Question: I have a custom designed shift register that has as input DL(leftmost input), DR(rightmost), CLR that clears and loads DR, S that shifts right and W that loads leftmost. After testing it, the rightmost is being loaded but not the left. I have reread the code multiple times, but I can't figure out what is wrong. Here's the code:
'''
library IEEE;
use IEEE.std_logic_1164.all;
entity shiftregister is
port (
CLK, CLR: in STD_LOGIC;
S: in STD_LOGIC; --Shift right
W: in STD_LOGIC; --Write
Cin: in STD_LOGIC; --possible carry in from the addition
DL: in STD_LOGIC_VECTOR (7 downto 0); --left load for addition result
DR: in STD_LOGIC_VECTOR (7 downto 0); --right load for initial multiplier
Q: out STD_LOGIC_VECTOR (15 downto 0)
);
end shiftregister ;
architecture shiftregister of shiftregister is
signal IQ: std_logic_vector(15 downto 0):= (others => '0');
begin
process (CLK)
begin
if(CLK'event and CLK='1') then
if CLR = '1' then
IQ(7 downto 0) <= DR; --CLR clears and initializes the multiplier
IQ(15 downto 8) <= (others => '0');
else
if (S='1') then
IQ <= Cin & IQ(15 downto 1);
elsif (W='1') then
IQ(15 downto 8) <= DL;
end if;
end if;
end if;
end process;
Q<=IQ;
end shiftregister;
'''
### Waveform
<URL>

### TestBench
'''
library IEEE;
use IEEE.std_logic_1164.all;
entity register_tb is
end register_tb;
architecture register_tb of register_tb is
component shiftregister is port (
CLK, CLR: in STD_LOGIC;
S: in STD_LOGIC; --Shift right
W: in STD_LOGIC; --Write
Cin: in STD_LOGIC; --possible carry in from the addition
DL: in STD_LOGIC_VECTOR (7 downto 0); --left load for addition result
DR: in STD_LOGIC_VECTOR (7 downto 0); --right load for initial multiplier
Q: out STD_LOGIC_VECTOR (15 downto 0)
);
end component;
signal CLK: std_logic:='0';
signal CLR: std_logic:='1';
signal Cin: std_logic:='0';
signal S: std_logic:='1';
signal W: std_logic:='0';
signal DL, DR: std_logic_vector(7 downto 0):="<PHONE>";
signal Q: std_logic_vector(15 downto 0):="0000000000000000";
begin
U0: shiftregister port map (CLK, CLR, S, W, Cin, DL,DR,Q);
CLR <= not CLR after 20 ns;
CLK <= not CLK after 5 ns;
W <= not W after 10 ns;
DL <= "<PHONE>" after 10 ns;
DR <= "<PHONE>" after 10 ns;
end register_tb;
'''
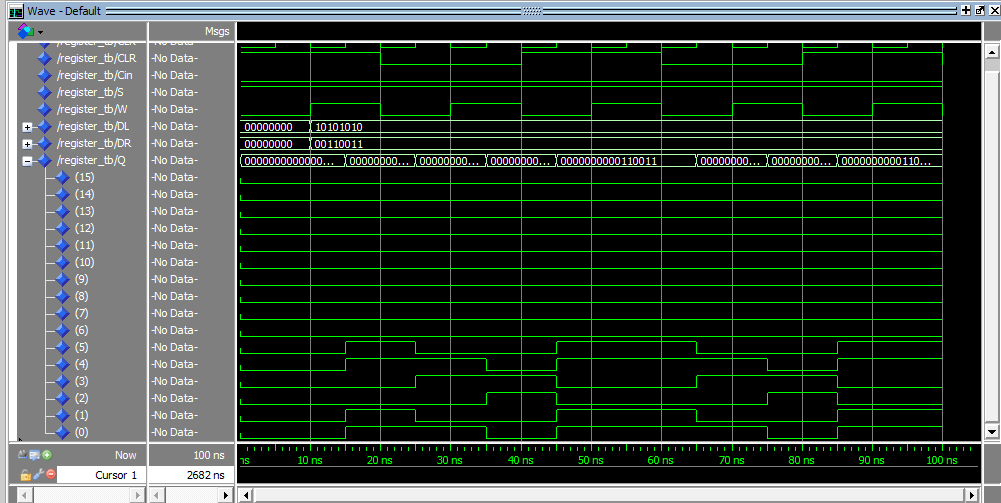
Answer: Your simulation shows that your 'S' input is always high. The way you have your conditions setup, this means that the last elsif statement will not execute because 'S' has priority over 'W'. If you want your write to have priority over your shift operation, you should switch your conditions
'''
if (W='1') then
IQ(15 downto 8) <= DL;
elsif (S='1') then
IQ <= Cin & IQ(15 downto 1);
end if;
'''
Based on your comment for the desired behaviour, you could do something like this:
'''
if (S='1' and W='1') then
IQ <= Cin & DL & IQ(7 downto 1);
elsif (W='1') then -- S=0
IQ(15 downto 8) <= DL;
elsif (S='1') then -- W=0
IQ <= Cin & IQ(15 downto 1);
end if; -- W=0 & S=0
'''